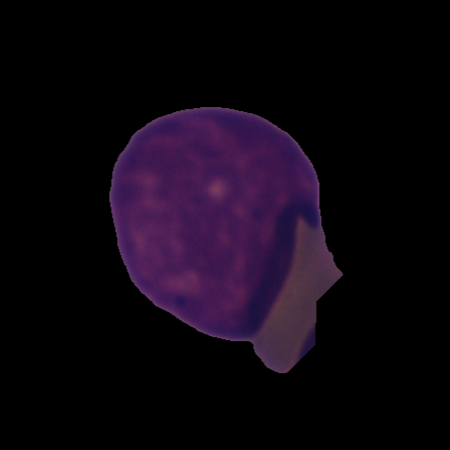
Label: cancer